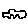
Label: car